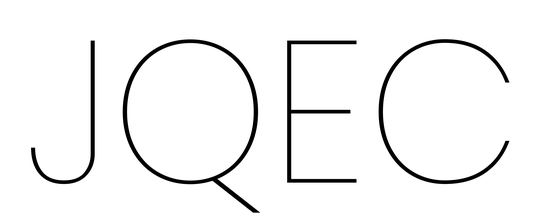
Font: Poppins-Thin